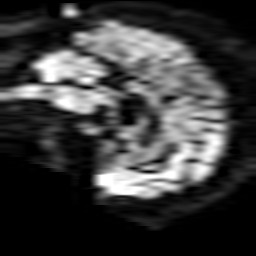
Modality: TRACE
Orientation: sagittal
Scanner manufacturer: philips
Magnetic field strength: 1.5 T
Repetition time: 2.887 s
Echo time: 0.06175 s